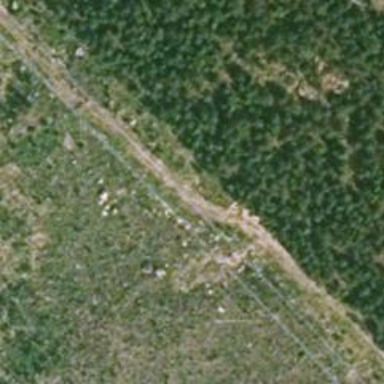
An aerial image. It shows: Track road.